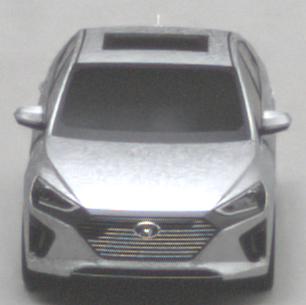
Make: Hyundai
Model: IONIQ Hybrid
Detailed model: IONIQ (AE) Hybrid
Model produced from: 2016/10
Model produced until: 2018/08
Doors: 5
Color: white
Road condition: dry road
Daytime: midday
Contrast: medium contrast